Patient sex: F
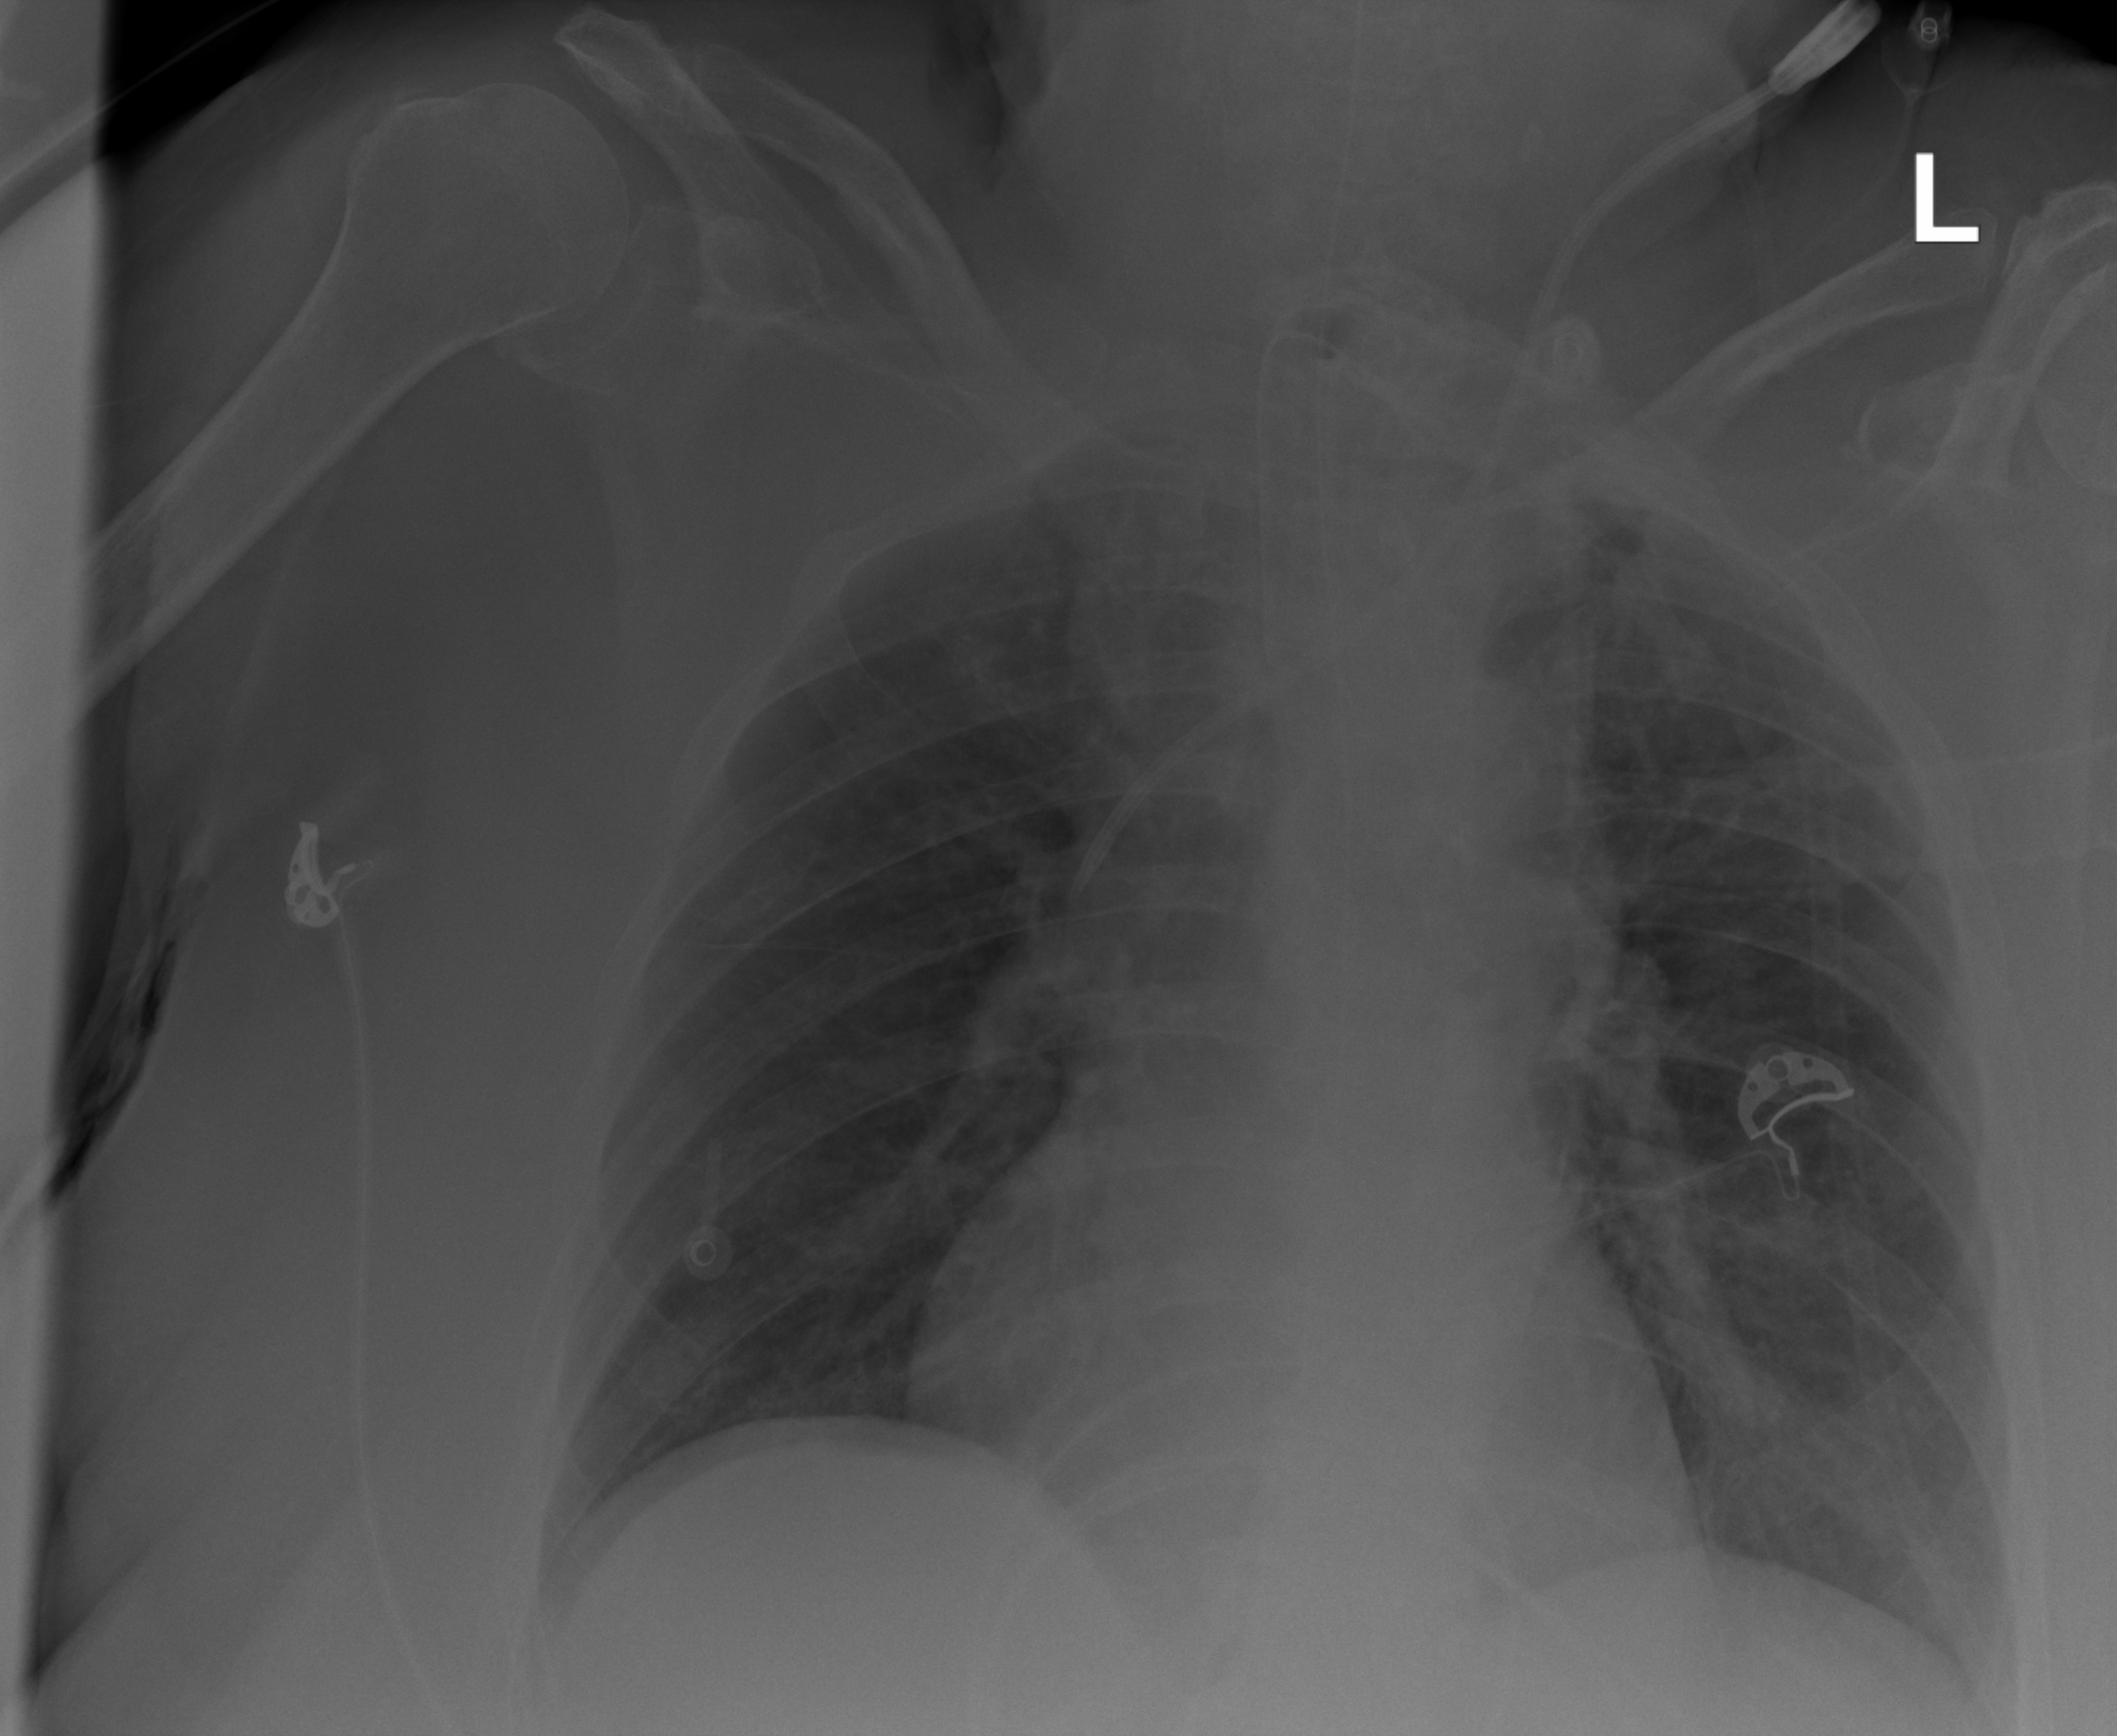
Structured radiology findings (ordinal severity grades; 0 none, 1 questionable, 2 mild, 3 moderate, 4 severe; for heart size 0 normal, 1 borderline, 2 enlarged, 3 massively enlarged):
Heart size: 1
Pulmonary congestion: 0
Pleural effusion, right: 0
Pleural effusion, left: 0
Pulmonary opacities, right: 0
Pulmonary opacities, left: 1
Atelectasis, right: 0
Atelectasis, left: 2